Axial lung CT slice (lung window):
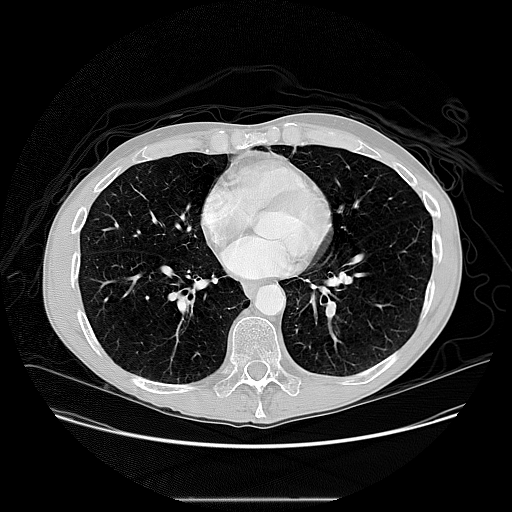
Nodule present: no